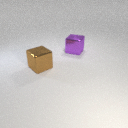
large brown metal cube to the left of large purple metal cube